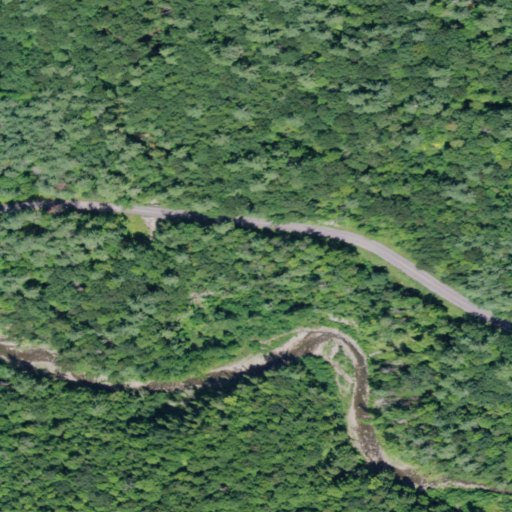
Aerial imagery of valley in New York named Doney Hollow containing mixed forest, deciduous forest, evergreen forest, woody wetlands, open development, and low intensity development